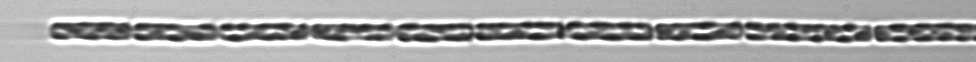
Label: Dactyliosolen_fragilissimus